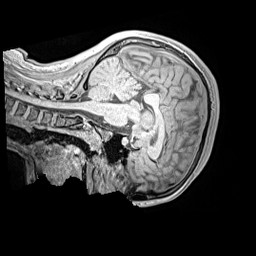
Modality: MP2RAGE
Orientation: sagittal
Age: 12
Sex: female
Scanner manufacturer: siemens
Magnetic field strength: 3 T
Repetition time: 4 s
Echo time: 0.00299 s